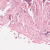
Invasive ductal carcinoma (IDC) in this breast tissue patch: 1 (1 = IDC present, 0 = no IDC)